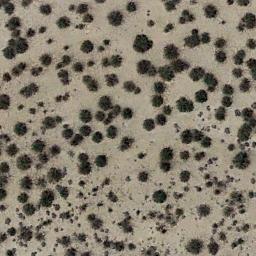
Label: chaparral